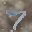
Label: 7